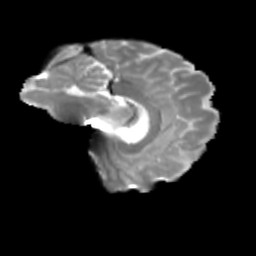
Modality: T2w
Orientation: sagittal
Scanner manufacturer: siemens
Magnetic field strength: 3 T
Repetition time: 4 s
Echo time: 0.0594 s